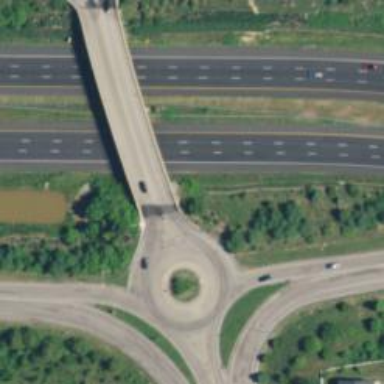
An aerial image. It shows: Secondary road with asphalt surface leading to roundabout junction.